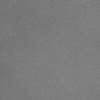
Label: dusty